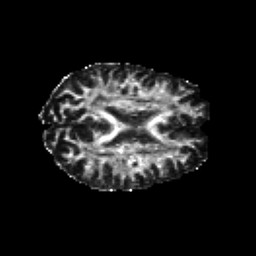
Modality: FA
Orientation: axial
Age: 25
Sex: male
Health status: healthy
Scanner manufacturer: siemens
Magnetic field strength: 3 T
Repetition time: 10.8 s
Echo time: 0.082 s